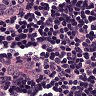
Metastatic tissue present: no